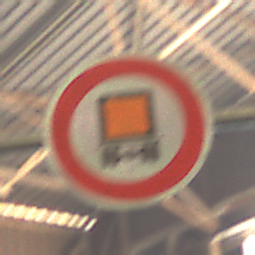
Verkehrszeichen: VerbotKennzeichnungspflichtigeKraftfahrzeugeGefaehrlicheGueter
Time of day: Midday
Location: Indoor (Urban)
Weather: NotSpecified
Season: NotSpecified
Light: Natural